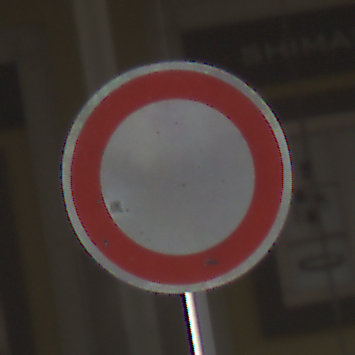
Verkehrszeichen: VerbotFahrzeugeAllerArt
Umgebung: Outdoor, Urban
Tageszeit: MorningAfternoon
Wetter: PartlyCloudy
Licht: Natural
Jahreszeit: NotSpecified
Kontrast: HighContrast